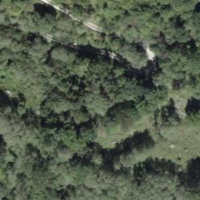
EUNIS habitat code: 41
Species observed at this site:
Amata phegea
Oedemera podagrariae
Argynnis paphia
Pachytodes cerambyciformis
Maniola jurtina
Pachyta quadrimaculata
Centaurium erythraea